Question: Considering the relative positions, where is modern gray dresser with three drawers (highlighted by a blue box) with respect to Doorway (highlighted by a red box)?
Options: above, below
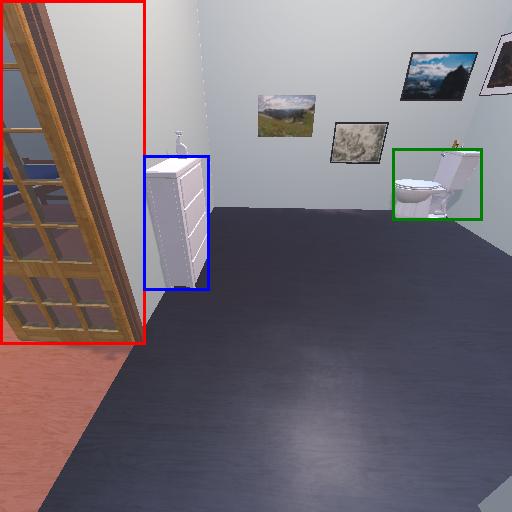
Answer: above